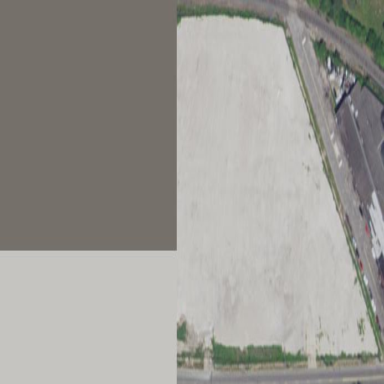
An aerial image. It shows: Brownfield site.